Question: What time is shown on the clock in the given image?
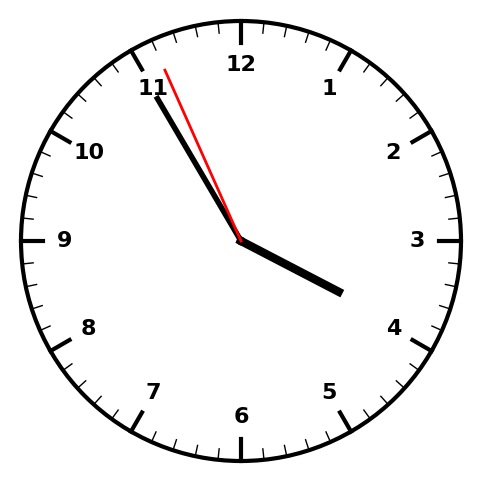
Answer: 03:54:56